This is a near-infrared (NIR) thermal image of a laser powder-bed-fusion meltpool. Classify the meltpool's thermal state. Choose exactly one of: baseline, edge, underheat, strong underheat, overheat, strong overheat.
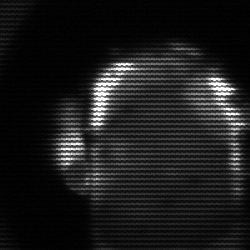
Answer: baseline